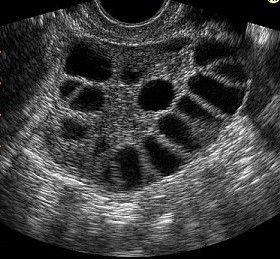
Label: infected